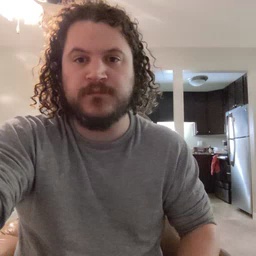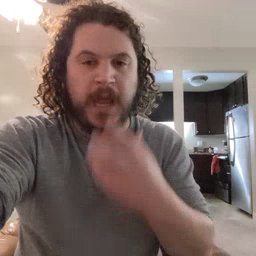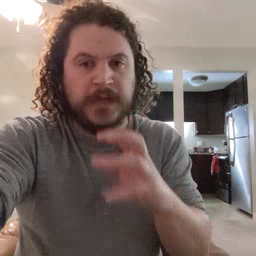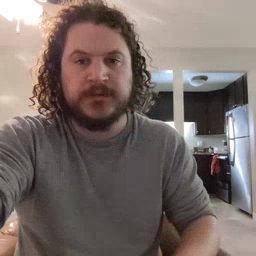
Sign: hot